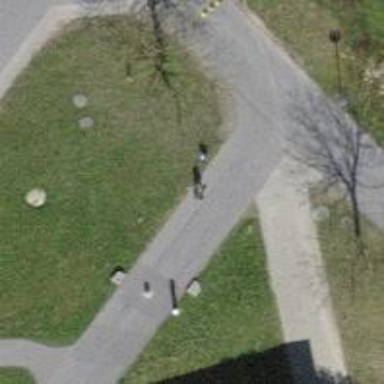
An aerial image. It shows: Bollard barrier.